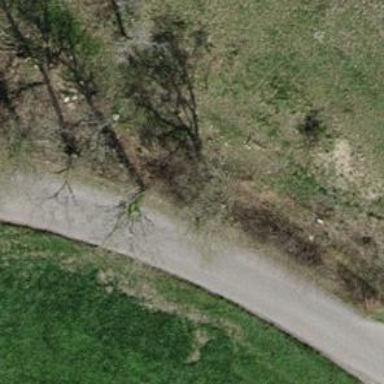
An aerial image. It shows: Row of trees in natural setting.